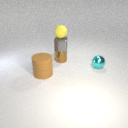
small brown metal cylinder below small gray metal cube